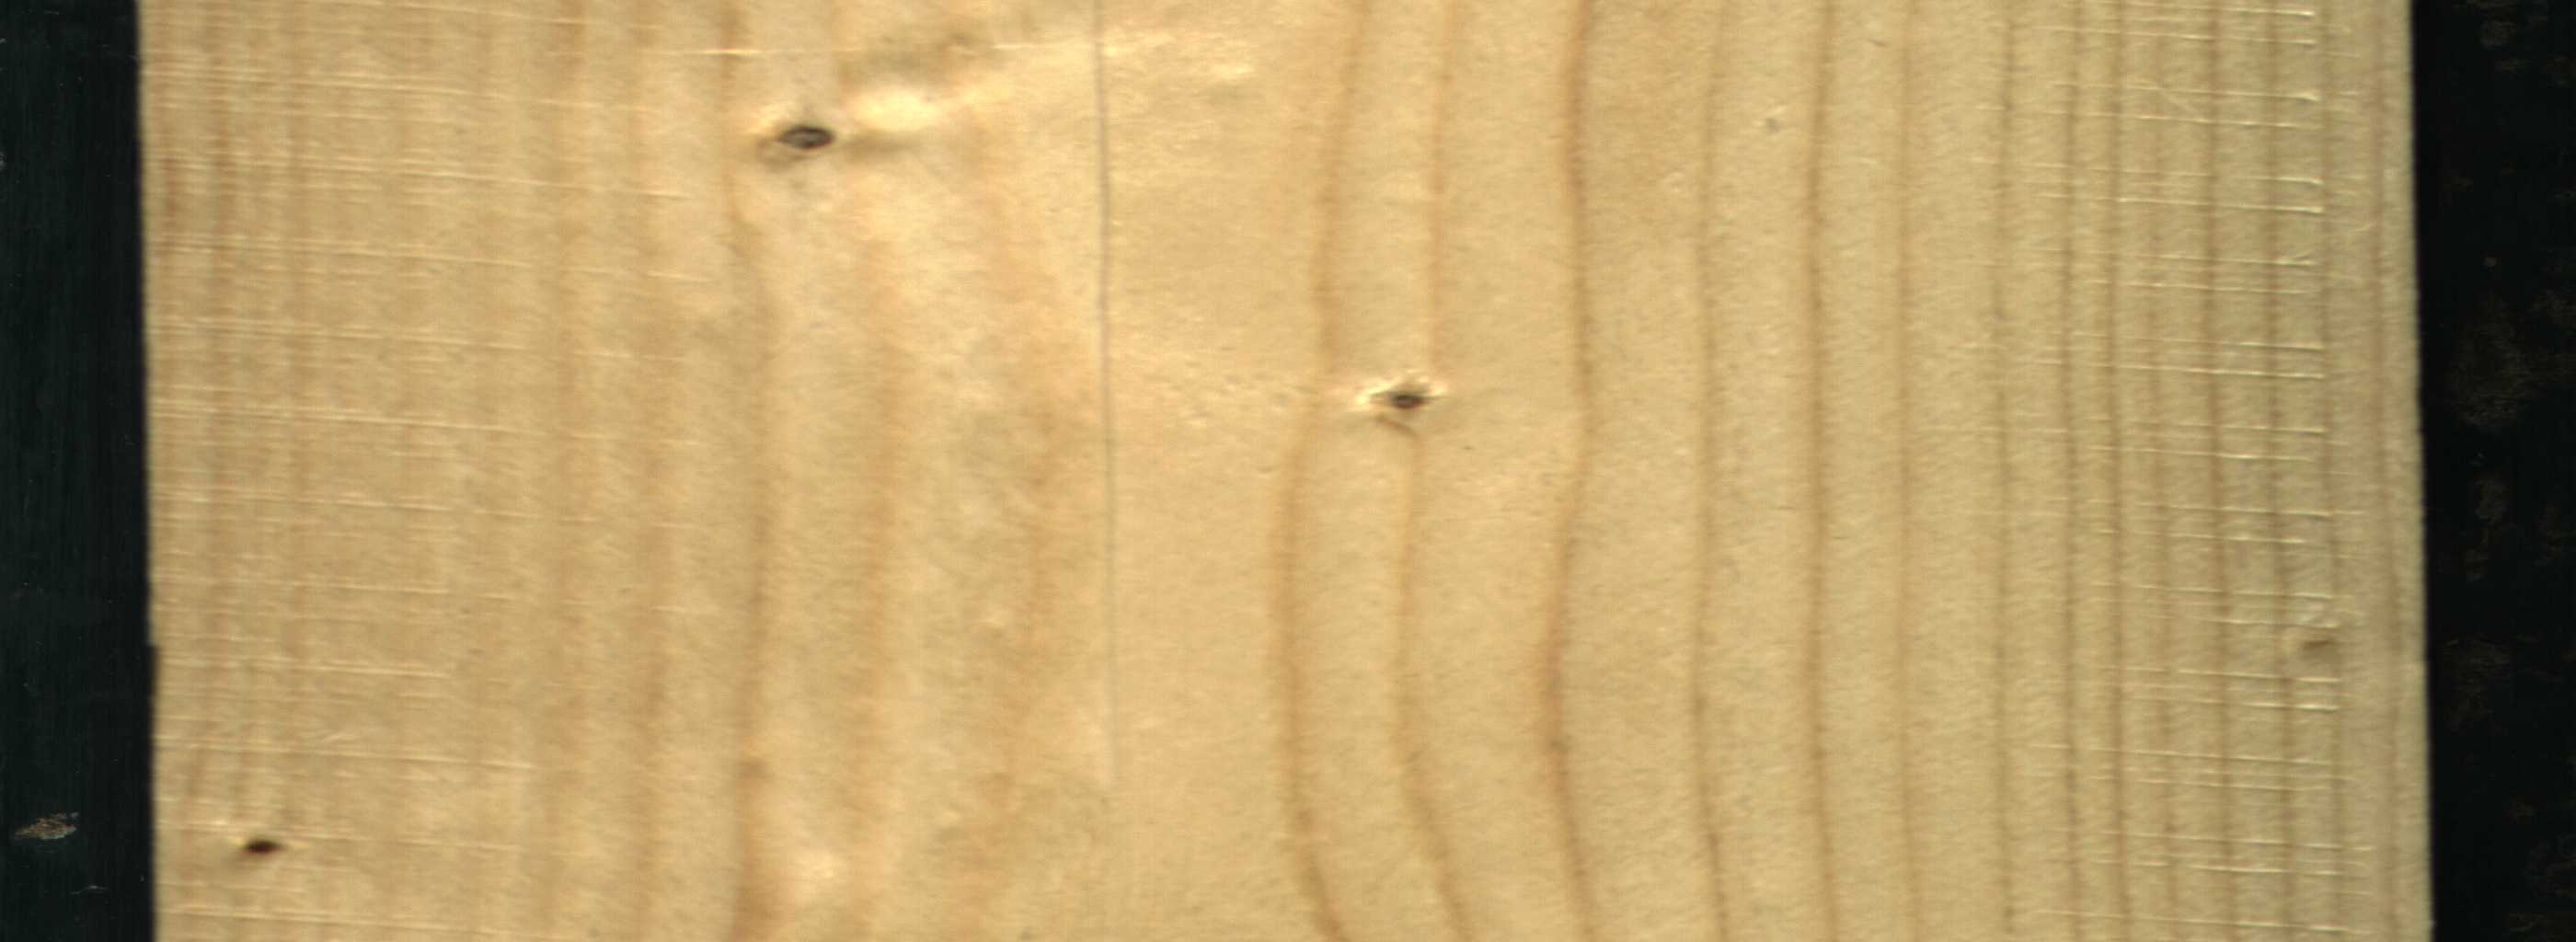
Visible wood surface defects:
Dead_Knot
Live_Knot
Live_Knot